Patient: sex M, age 61
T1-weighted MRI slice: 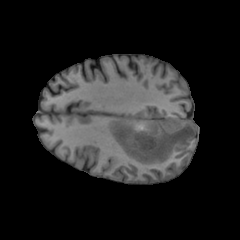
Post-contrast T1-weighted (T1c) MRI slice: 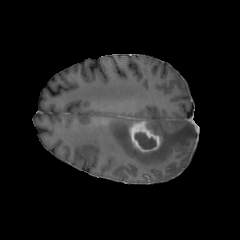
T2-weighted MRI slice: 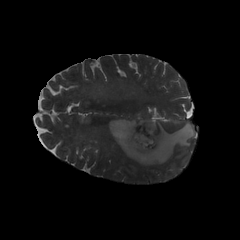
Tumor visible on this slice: yes
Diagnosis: Glioblastoma, IDH-wildtype
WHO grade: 4